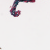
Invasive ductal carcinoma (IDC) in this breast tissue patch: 0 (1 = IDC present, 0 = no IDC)